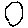
Label: circle